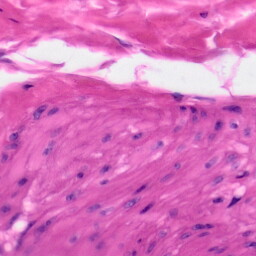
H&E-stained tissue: Skin